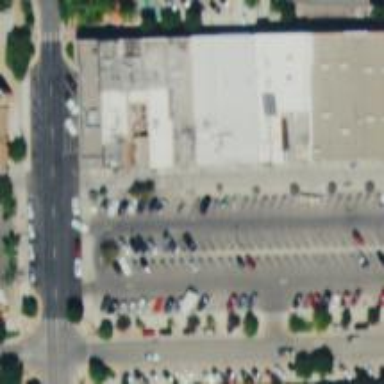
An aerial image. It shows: Parking space.